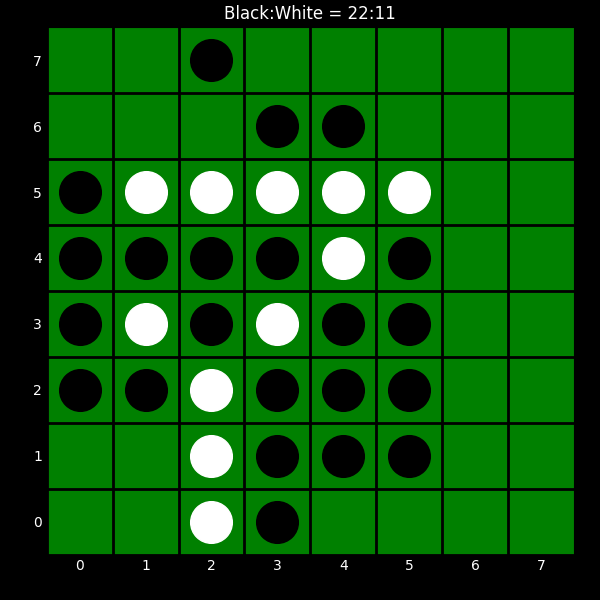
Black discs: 22
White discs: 11